Question: I'm trying to draw 2 concentric circles (2nd to cut-out a hole) but they are not rendered concentric (see the image).
I'm using Canvas#drawArc method with the RectF as follows:
'''
mCircumference = Math.min(mWidth, mHeight);
float halfCircumference = mCircumference / 2;
float halfWidth = mWidth / 2;
float halfHeight = mHeight / 2;
mOuterCircleRect = new RectF(halfWidth - halfCircumference, halfHeight - halfCircumference, mCircumference, mCircumference);
mInnerCircumference = mCircumference - 2 * mThickness;
float halfInnerCircumference = mInnerCircumference / 2;
mInnerCircleRect = new RectF(halfWidth - halfInnerCircumference, halfHeight - halfInnerCircumference, mInnerCircumference, mInnerCircumference);
'''
the logs shows as:
'''
circumference=36
innerCircumference=32
mOuterCircleRect=RectF(0.0, 0.0, 36.0, 36.0)
mInnerCircleRect=RectF(2.0, 2.0, 32.0, 32.0)
'''
which looks OK to me but result is not fine:

the draw routines:
'''
//debug
canvas.drawColor(0xFFFF0000);
//background
mOverlayCanvas.drawArc(mOuterCircleRect, 360, 360, false,
mPaintBackground);
if(mInnerCircumference > 0)
{
mOverlayCanvas.drawArc(mInnerCircleRect, 360, 360, false, mPaintEraser);
}
//draw on canvas
canvas.drawBitmap(mOverlay, 0, 0, null);
'''
and "paints"
'''
if (mPaintBackground == null)
mPaintBackground = new Paint();
mPaintBackground.setColor(mBackgroundColor);
mPaintBackground.setAntiAlias(true);
mPaintBackground.setStyle(Style.FILL);
Log.i(TAG, "background color=" + Integer.toHexString(mBackgroundColor));
if (mPaintEraser == null)
mPaintEraser = new Paint();
mPaintEraser.setColor(Color.TRANSPARENT);
mPaintEraser.setAlpha(0);
mPaintEraser.setAntiAlias(true);
// mPaintEraser.setStyle(Style.FILL);
mPaintEraser.setXfermode(new PorterDuffXfermode(PorterDuff.Mode.CLEAR));
'''
What am I doing wrong here?
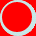
Answer: Inner rectangle is not centered within outer rectangle. Left/top distance is 2.0, but right/bottom distance is 4.0. Variable mInnerCircleRect should be defined as:
'''
mInnerCircleRect = RectF(2.0, 2.0, 34.0, 34.0)
'''